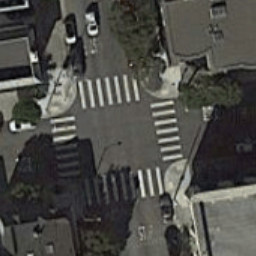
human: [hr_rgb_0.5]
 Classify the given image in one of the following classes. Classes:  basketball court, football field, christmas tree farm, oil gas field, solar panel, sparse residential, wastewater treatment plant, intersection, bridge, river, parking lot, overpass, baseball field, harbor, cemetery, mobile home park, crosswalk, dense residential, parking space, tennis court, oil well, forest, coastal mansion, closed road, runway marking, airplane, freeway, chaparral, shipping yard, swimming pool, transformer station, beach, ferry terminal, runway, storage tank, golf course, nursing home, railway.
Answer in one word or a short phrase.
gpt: crosswalk